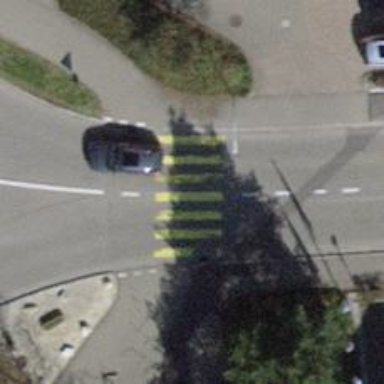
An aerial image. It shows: Zebra crossing on the road.